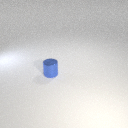
small blue metal cylinder